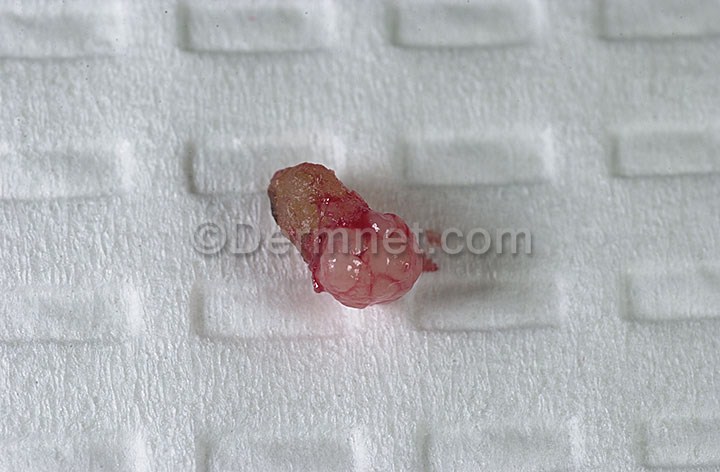
Disease: Actinic Keratosis Basal Cell Carcinoma and other Malignant Lesions